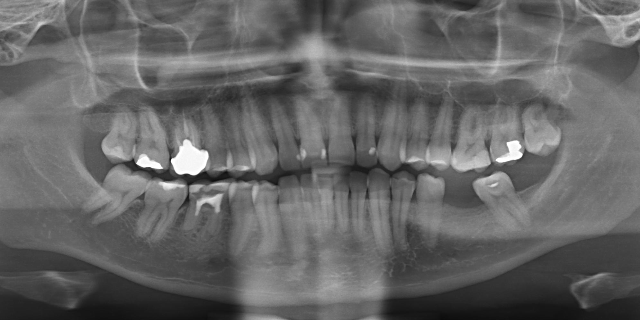
adult